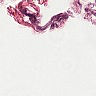
Metastatic tissue present: no